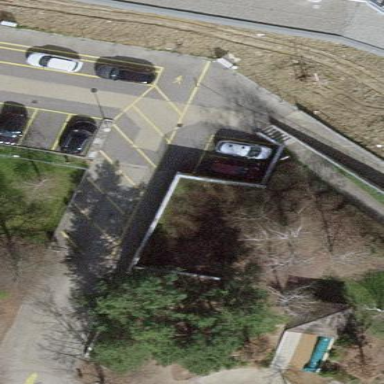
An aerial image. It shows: Bicycle parking facility.